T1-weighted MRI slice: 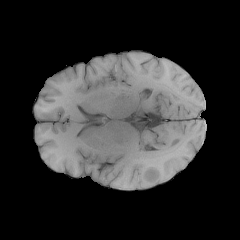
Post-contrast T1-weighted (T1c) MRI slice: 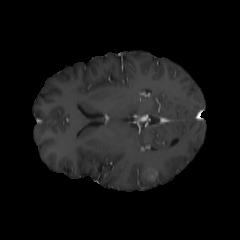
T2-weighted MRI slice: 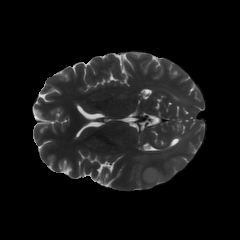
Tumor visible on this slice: yes